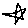
Label: star